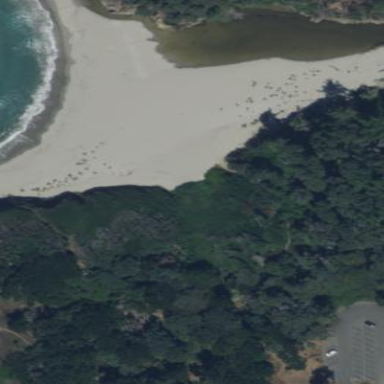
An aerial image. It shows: Sandy beach with natural surroundings.